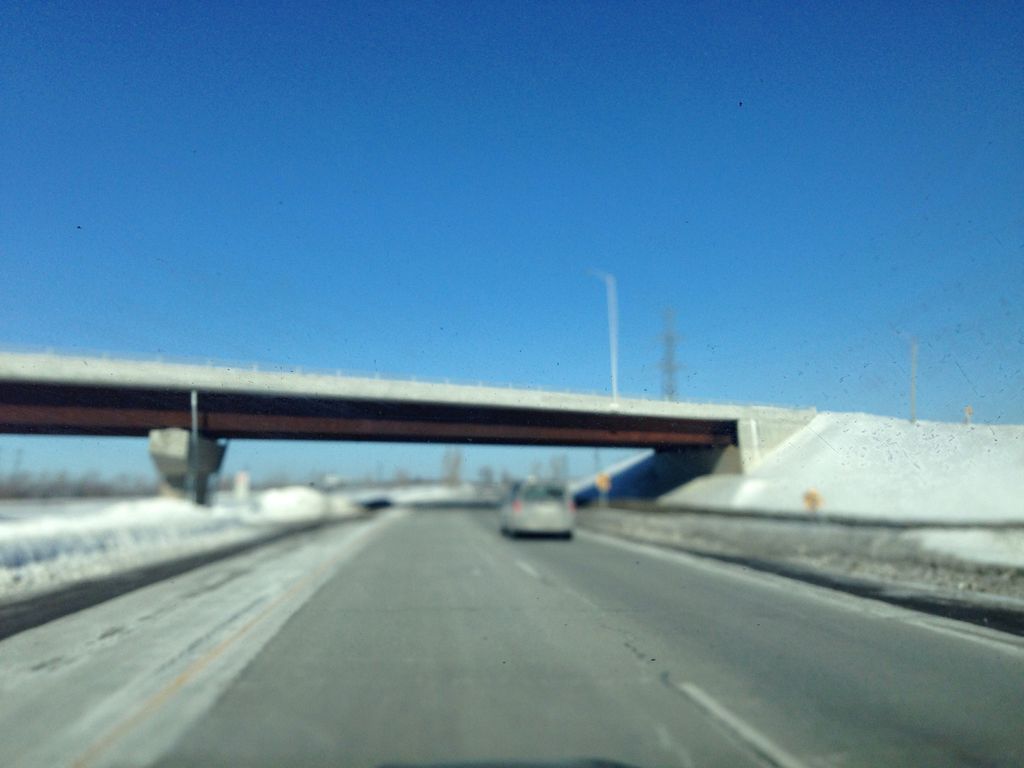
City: ottawa-gatineau